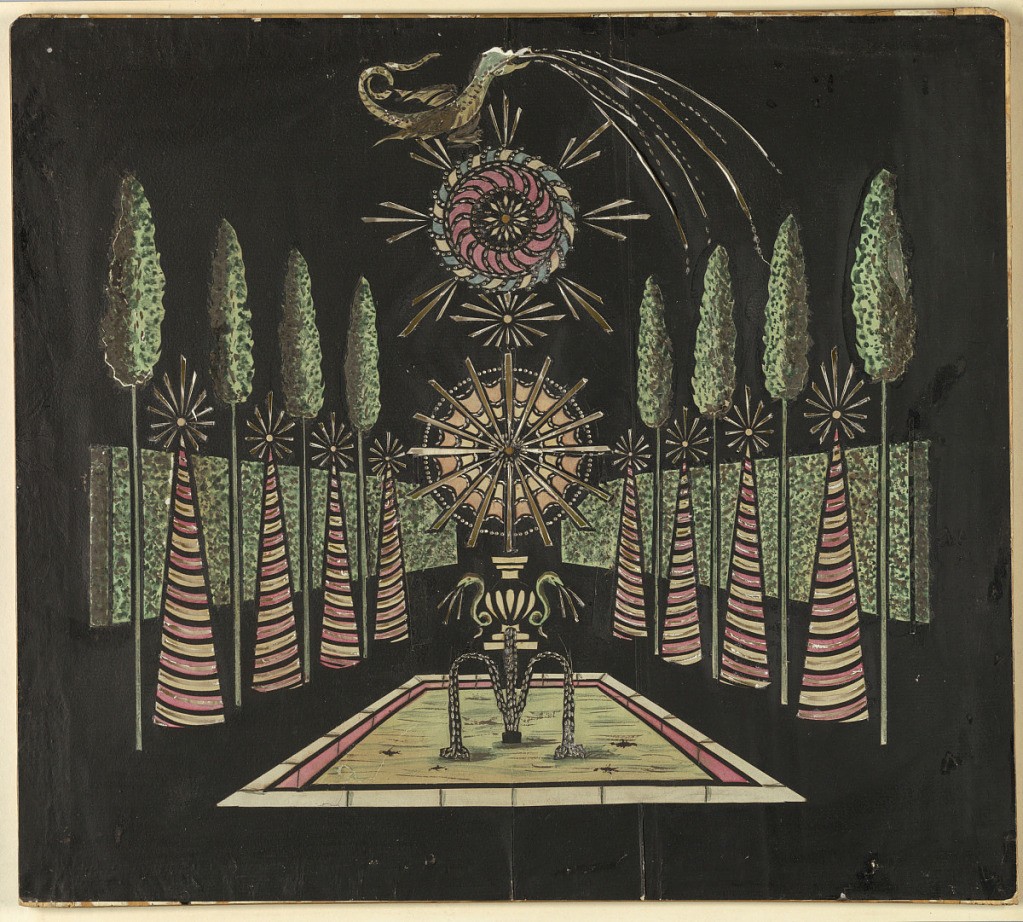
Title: Chinese Garden with Fountain
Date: ca. 1780
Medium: Cut paper on wood frame
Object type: Lantern slide
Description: Magic lantern slide, optical toy. On black field, representation of a garden: hedges on either side receding into background, and alternating coves and tall trees. In center, fountain crowned by rayed circle, above which is a whorl with a dragon at the top. White, yellow, green, blue, and pink transparencies.